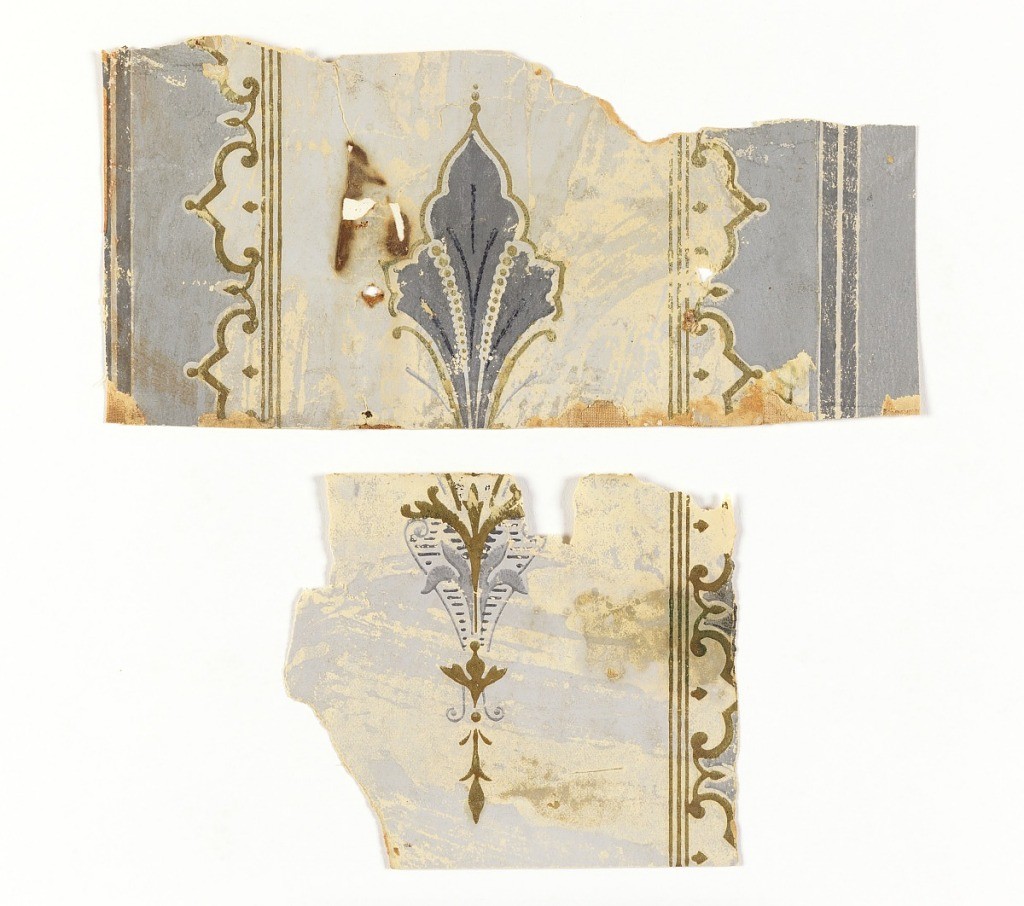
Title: Sidewall
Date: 1860–75
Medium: Machine-printed
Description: Medallion stripe design. Parts "a" and "b" appear to be the top and bottom halves of the same motif. A sdingle motif is centered between two columns of narrow gold bands. This is followed by a band of scalloped motifs, then a band pairs of deep gray stripes. Printed in shades of gray and metallic gold on a gray ground.